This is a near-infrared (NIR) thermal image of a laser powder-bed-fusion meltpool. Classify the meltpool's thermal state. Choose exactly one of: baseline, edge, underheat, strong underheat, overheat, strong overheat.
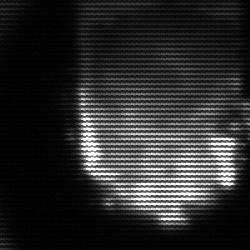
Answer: baseline